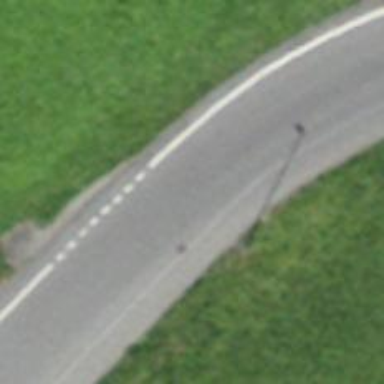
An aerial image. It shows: Tertiary road.